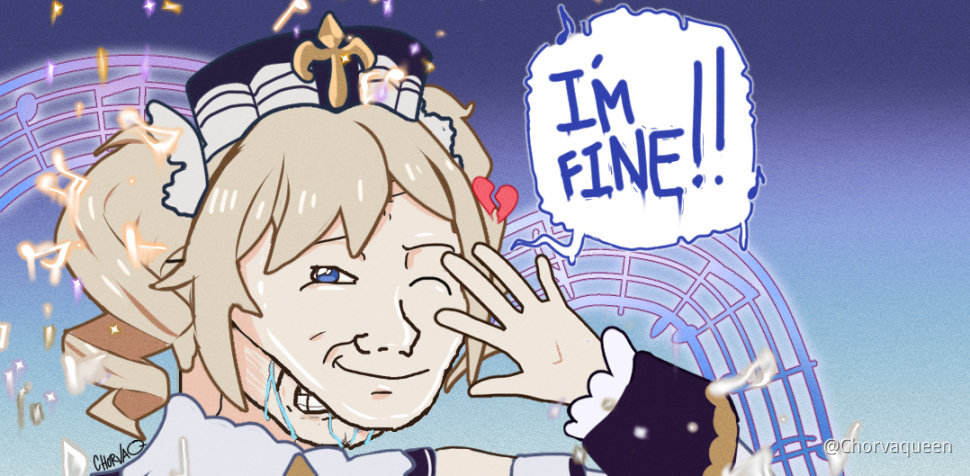
Label: 5_Wojak_with_Background